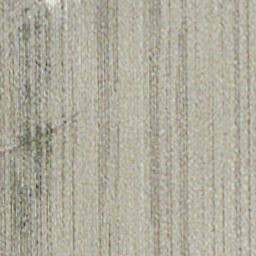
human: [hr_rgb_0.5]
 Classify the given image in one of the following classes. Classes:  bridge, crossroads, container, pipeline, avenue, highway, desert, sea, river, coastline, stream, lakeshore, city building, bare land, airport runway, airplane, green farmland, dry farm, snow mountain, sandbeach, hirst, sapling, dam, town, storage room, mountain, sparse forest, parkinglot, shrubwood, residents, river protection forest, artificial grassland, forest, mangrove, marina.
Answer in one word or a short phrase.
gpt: dry farm